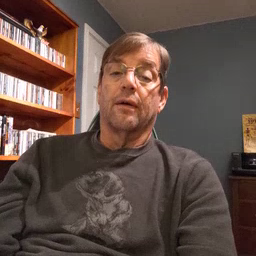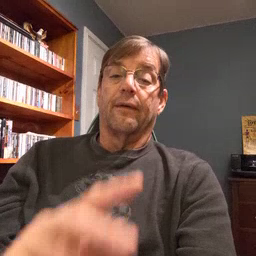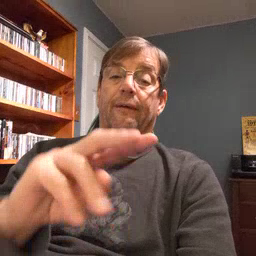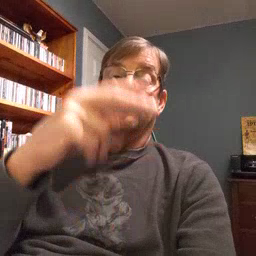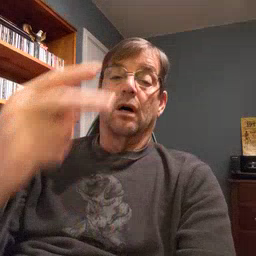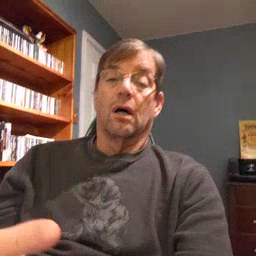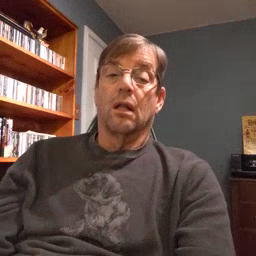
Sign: fall